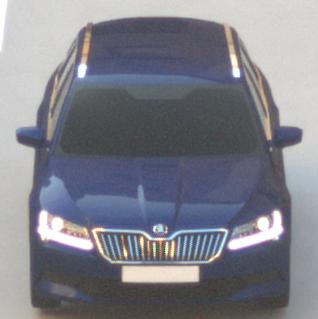
Make: Skoda
Model: Superb Combi 1.4 TSI
Detailed model: Superb (III) Combi
Model produced from: 2015/09
Model produced until: 2018/06
Doors: 5
Color: blue
Road condition: dry road
Daytime: morning or afternoon
Contrast: low contrast